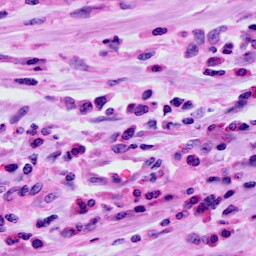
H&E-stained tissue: Cervix